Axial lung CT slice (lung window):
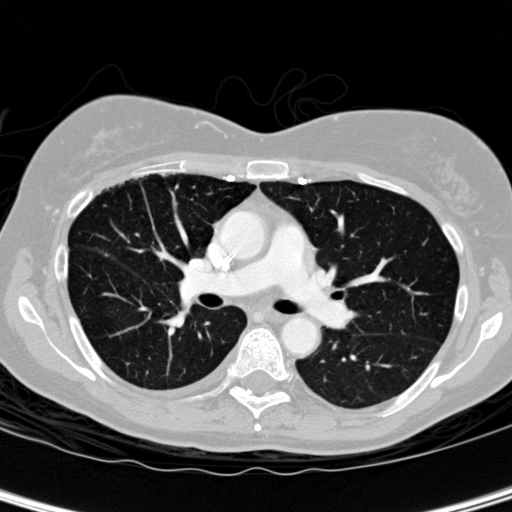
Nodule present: no